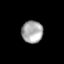
Tissue: skin
Cell type: Epithelial cells
Senescence score: 0.2525
Nuclear area (px): 464
Mean DAPI intensity: 167.623